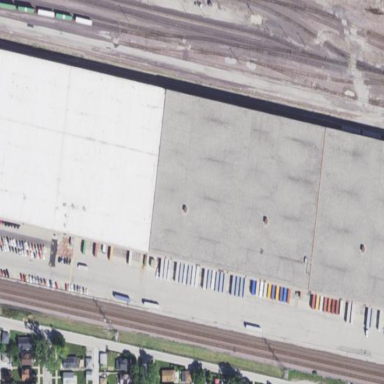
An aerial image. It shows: Industrial building used for industrial purposes.